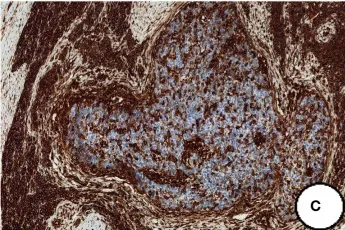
Immunohistochemical expression. And Vimentin.
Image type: pathology (immunostaining)